Field crop: tomato
Growth stage: 2
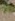
Species: solanum